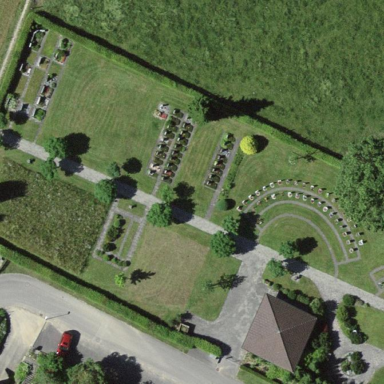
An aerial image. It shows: Cemetery.